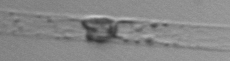
Label: Dactyliosolen_blavyanus